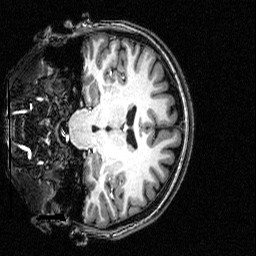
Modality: T1w
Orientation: coronal
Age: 26
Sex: female
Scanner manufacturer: siemens
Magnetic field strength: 3 T
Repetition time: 2.5 s
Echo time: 0.00393 s